Question: Edit: the described issue below occurs also in a Win 10 UWP application (VS2015, Win10) when using the MapControl.
I have a weird problem using the MapControl in a Windows Phone 8.1 (universal app) application. After adding the control to a page, Visual Studio says 'The name "MapControl" does not exist in the namespace "using:Windows.UI.Xaml.Controls.Maps".' Building the app works, I can deploy it to the phone and the map is shown and everything is fine - but I cannot use the Designer for this page any longer since it claims that error.
The problem occured in a bigger project originally started in VS2013 (update 4) on Windows 8.1. My first thought was that my VS-installation was kind of broken. But also after a clean new installation of Windows 10 (10240) and VS2015 RTM the problem occured. My steps to reproduce are quite simple:
- - 'MainPage.xaml''WindowsPhone'- 'MapControl'- 'MapControl''Grid'- -
What's the problem here? How can I make Visual Studio designer to work with pages with 'MapControl's again? First I thought of a bug in VS2013 - but that simple to reproduce, not fixed in VS2015 and no information about it on the internet? What did I wrong?

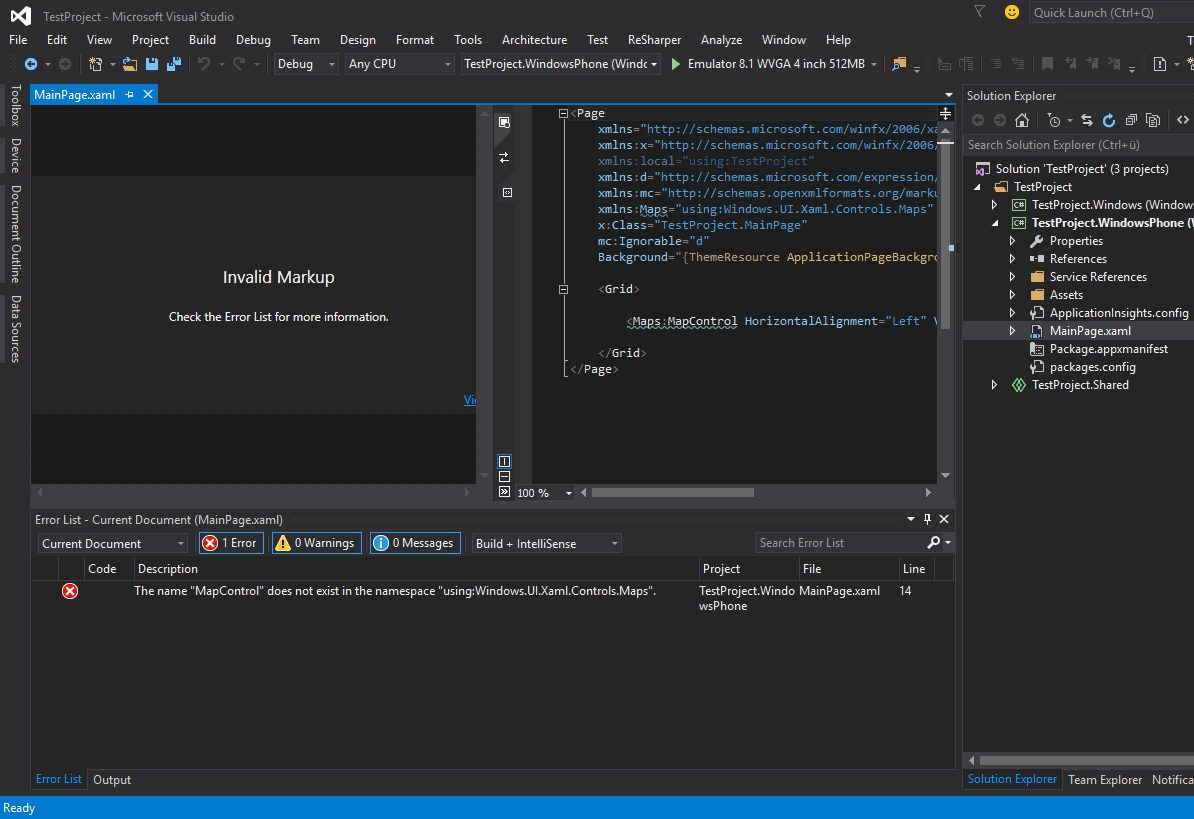
Answer: There is a bug on Visual Studio Tools for Universal Windows Apps 1.0 causing this issue with the map, installing this update should fix the issue <URL>
> Procedure to correctly use the map sdkWindows 8.1
1. Go to Tools-> extension and update -> install Bing Map SDK.
2. Right click on the project->Add reference->Windows->Extensions->Bing maps
3. Set configuration to x86 (Configuration Properties -> Configuration)
4. Add the map reference to your page using xmlns:maps="using:Bing.Maps"
5. Adding this line to your xaml <maps:Map />
and now you are good to go
> Windows Phone and Windows 10 UAP
Add this reference in your xaml
'''
xmlns:maps="using:Windows.UI.Xaml.Controls.Maps"
'''
and then add this line to your xaml
'''
<maps:MapControl />
'''